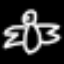
Label: angel